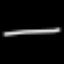
Label: line